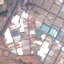
Land use / land cover class: Industrial